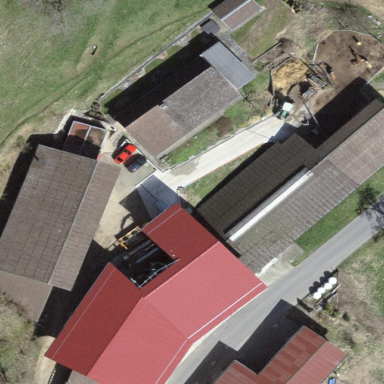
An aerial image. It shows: Farmyard area.